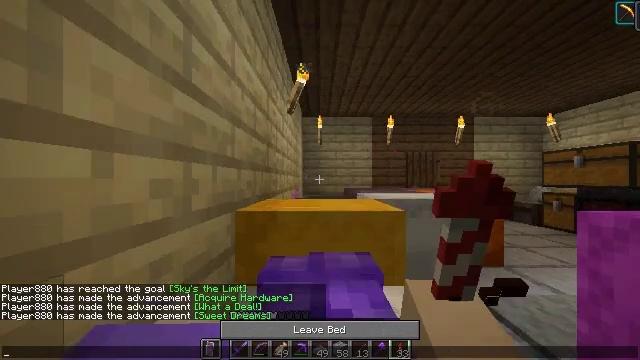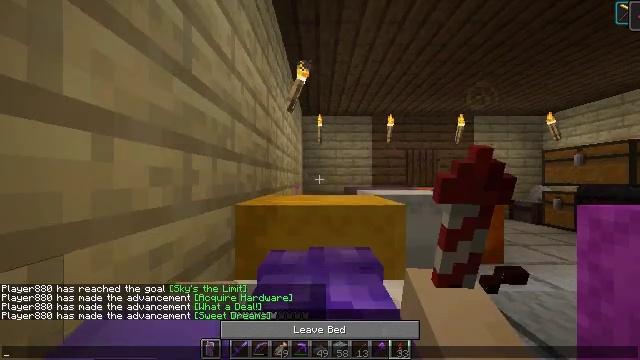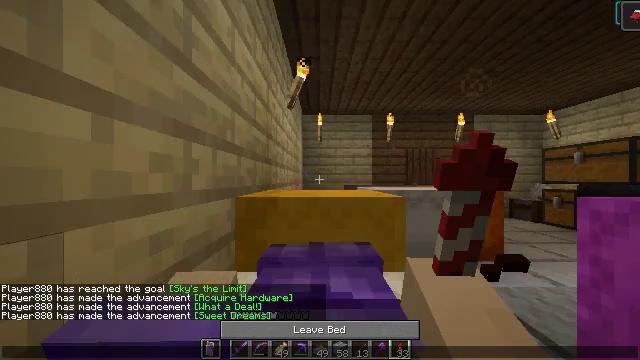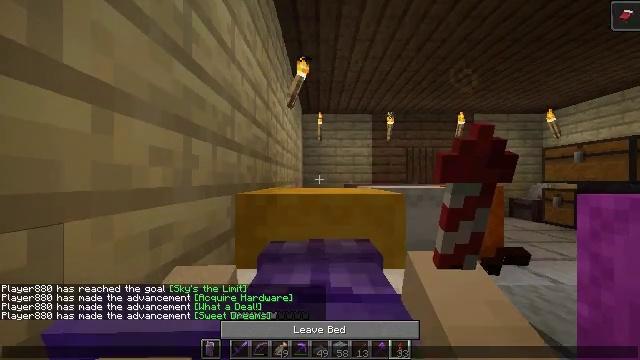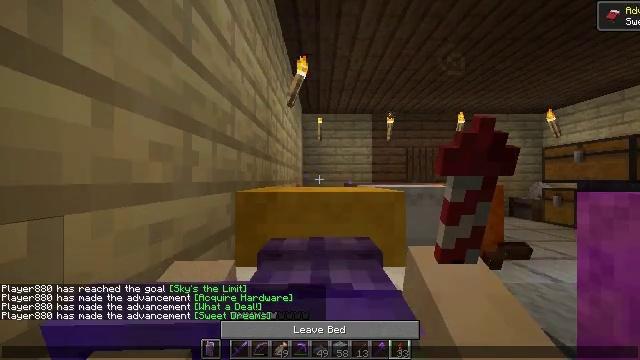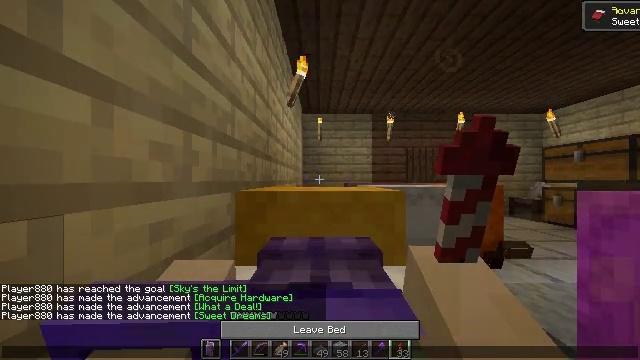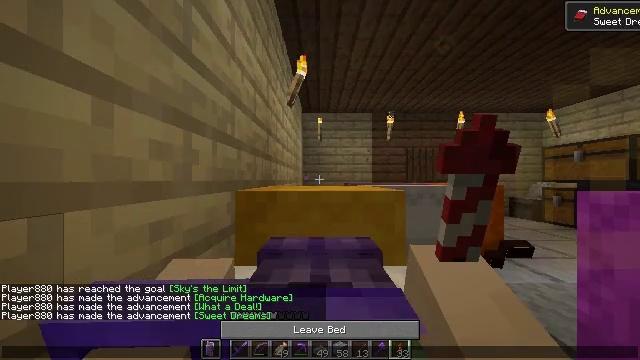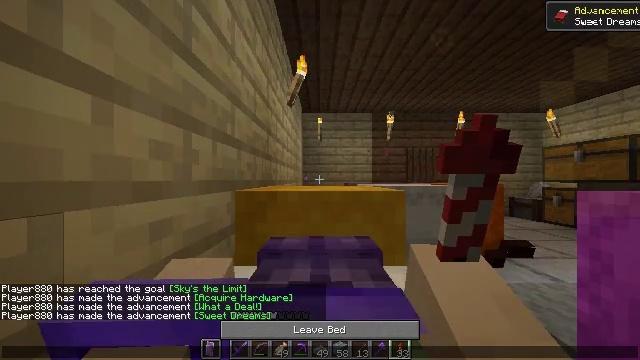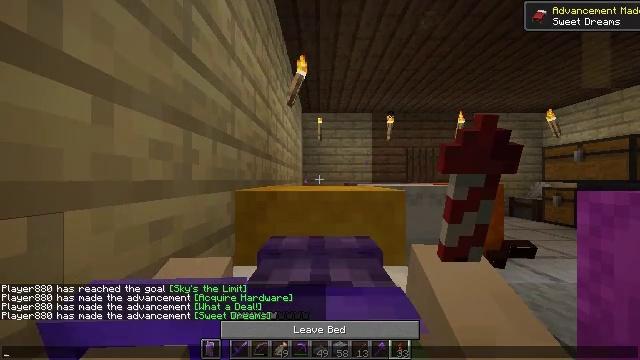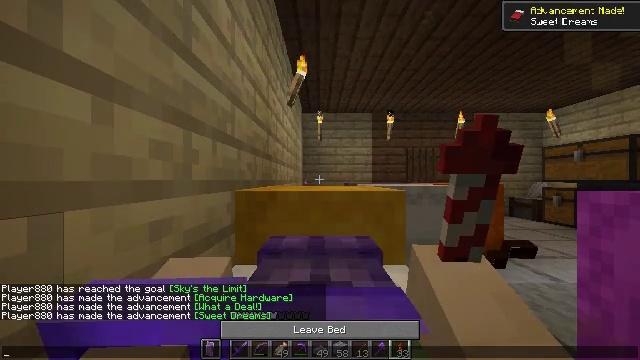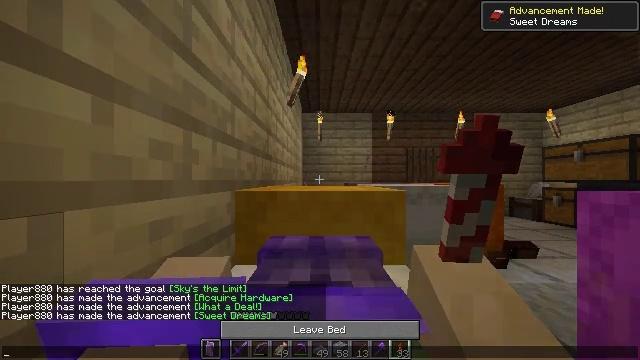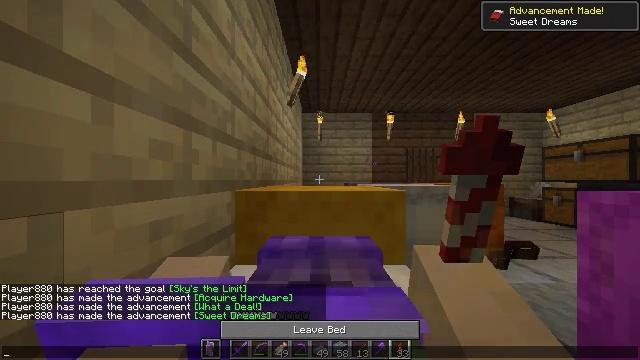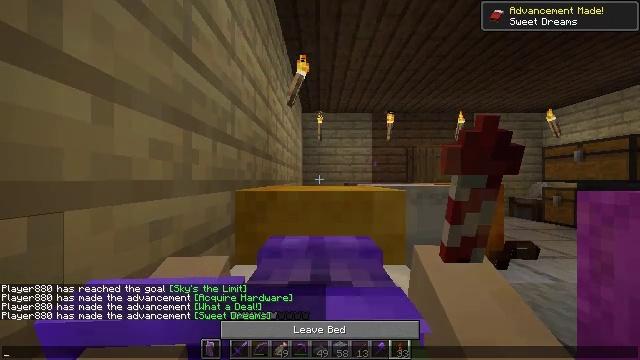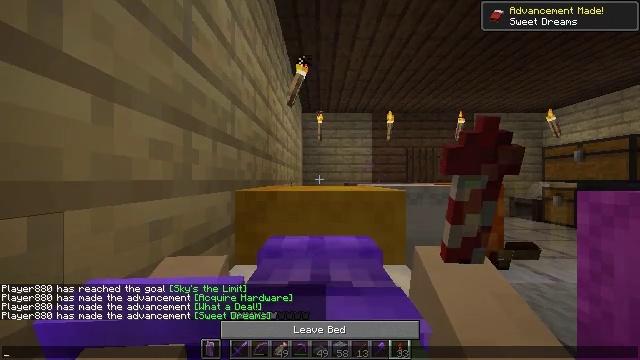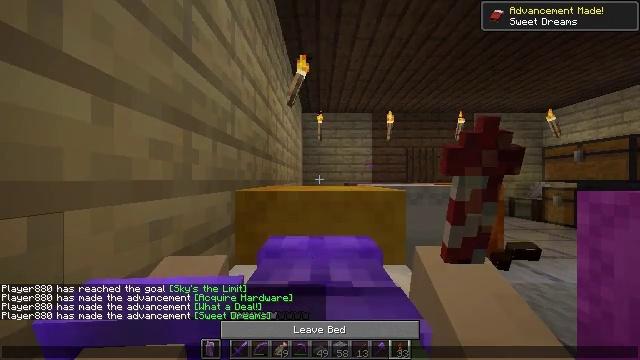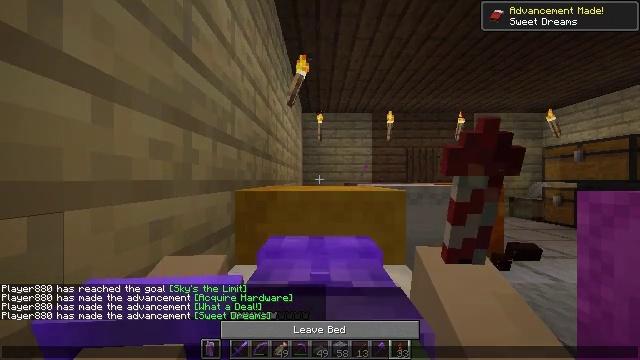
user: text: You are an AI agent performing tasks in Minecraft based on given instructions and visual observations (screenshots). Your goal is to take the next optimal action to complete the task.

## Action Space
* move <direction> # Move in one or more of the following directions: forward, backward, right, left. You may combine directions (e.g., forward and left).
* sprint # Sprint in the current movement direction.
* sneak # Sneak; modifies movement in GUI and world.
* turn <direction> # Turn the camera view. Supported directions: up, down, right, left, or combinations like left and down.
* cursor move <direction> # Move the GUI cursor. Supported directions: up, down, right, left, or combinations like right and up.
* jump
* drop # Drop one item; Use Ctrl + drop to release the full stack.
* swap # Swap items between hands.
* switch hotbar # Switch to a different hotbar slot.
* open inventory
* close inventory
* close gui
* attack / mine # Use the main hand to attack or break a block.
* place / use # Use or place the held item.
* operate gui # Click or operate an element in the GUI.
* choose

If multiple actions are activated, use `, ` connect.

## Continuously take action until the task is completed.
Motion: motion action
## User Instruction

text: Craft a stonecutter.
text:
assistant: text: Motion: no_op
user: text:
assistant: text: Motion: no_op
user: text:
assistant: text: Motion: no_op
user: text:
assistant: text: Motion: no_op
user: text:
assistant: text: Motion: no_op
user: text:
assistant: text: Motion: no_op
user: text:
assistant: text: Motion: no_op
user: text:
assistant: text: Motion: no_op
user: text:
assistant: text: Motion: no_op
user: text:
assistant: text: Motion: no_op
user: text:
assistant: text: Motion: no_op
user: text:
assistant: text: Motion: no_op
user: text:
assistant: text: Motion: no_op
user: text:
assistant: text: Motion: no_op
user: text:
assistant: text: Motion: no_op
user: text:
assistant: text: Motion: no_op
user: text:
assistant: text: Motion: no_op
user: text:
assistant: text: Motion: no_op
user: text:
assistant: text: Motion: no_op
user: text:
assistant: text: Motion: no_op
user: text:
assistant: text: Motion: no_op
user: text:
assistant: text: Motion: no_op
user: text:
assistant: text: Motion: no_op
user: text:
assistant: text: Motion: no_op
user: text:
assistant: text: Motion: no_op
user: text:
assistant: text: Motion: no_op
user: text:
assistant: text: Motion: no_op
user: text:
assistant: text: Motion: no_op
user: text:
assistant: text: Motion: no_op
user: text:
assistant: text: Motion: no_op